Question: I came across this issue while analyzing my data and I was able to replicate it with the example of the <URL>.
This code creates black points that seem to be the original points before jitter was applied with collors:
'''
ggplot(mpg, aes(cyl, hwy)) +
geom_point() +
geom_jitter(aes(colour = class))
'''
However, this code works fine, it doesn't show the black points:
'''
p <- ggplot(mpg, aes(cyl, hwy))
p + geom_point()
p + geom_jitter(aes(colour = class))
'''
I was thinking it may be related to geom_point printing the black dots before geom_jitter, but if this is the case, why does it work fine in the second example, which follows the same order?
This is the image of the black points

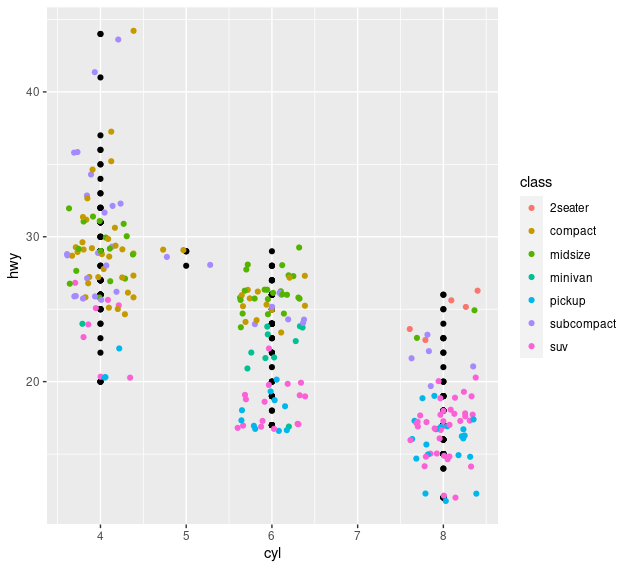
Answer: 'geom_jitter' is merely a convenience function, it is calling 'geom_point' under the hood. Because of this, your use of 'p + geom_point() + geom_jitter(aes(color=class))' is actually the same as
'''
ggplot(ggplot2::mpg, aes(cyl, hwy)) +
geom_point() +
geom_point(aes(color = class), position = "jitter")
'''
which is plotting the same points . You can clarify this a little by changing the color of the original points:
'''
ggplot(ggplot2::mpg, aes(cyl, hwy)) +
geom_point(color = "red") +
geom_jitter(aes(color = class))
'''
<URL>
If you want jittered points, use 'geom_point(position = "jitter")' 'geom_jitter()', not both.